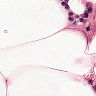
Metastatic tissue present: no